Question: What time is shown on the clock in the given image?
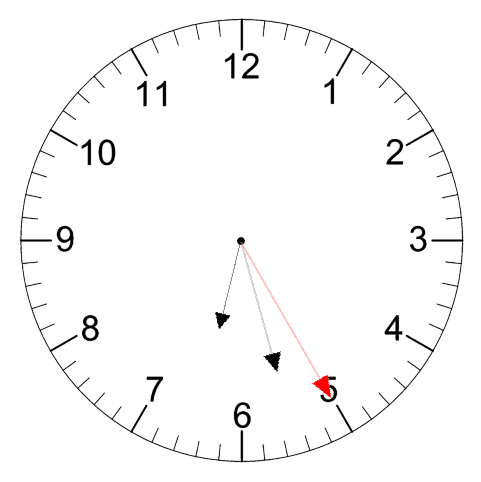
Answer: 06:27:25